Question: I am currently building a News Aggregator App and I am using InAppBrowser for people to read the articles. Now, my questions is: Can I remove the URL and Navigation Bar? Also, can I change the "Done" button text?
Please let me know...
Thanks

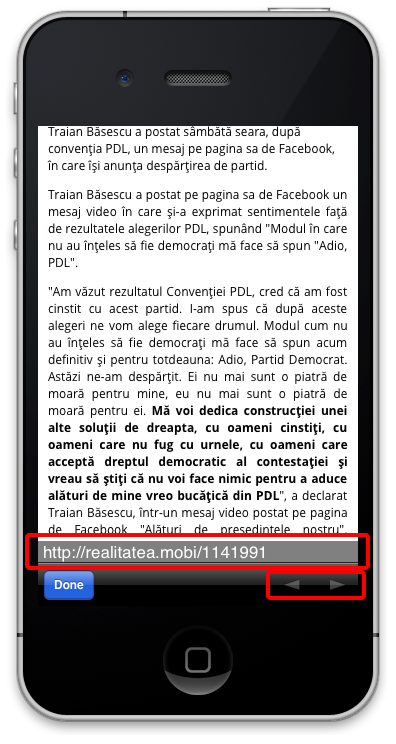
Answer: To remove the URL, just set the '' option to "".
'''
var ref = cordova.InAppBrowser.open('http://apache.org', '_blank', 'location=no');
'''
'''
var ref = cordova.InAppBrowser.open('http://apache.org', '_blank', 'hideurlbar=yes');
'''
The 'Done' button text can be changed by adding a '' option.
'''
var ref = cordova.InAppBrowser.open('http://apache.org', '_blank', 'closebuttoncaption=My Button Name');
'''
On iOS, the toolbar can be removed by setting the '' option to "".
'''
var ref = cordova.InAppBrowser.open('http://apache.org', '_blank', 'toolbar=no');
'''
However, removing the toolbar means both the 'Back/Forward' buttons AND the 'Done' button will no longer show. This makes it difficult to exit out of the InAppBrowser.
, set the '' option to '' (requires InAppBrowser plugin v3.0.0 or above).
'''
var ref = cordova.InAppBrowser.open('http://apache.org', '_blank', 'hidenavigationbuttons=yes');
'''
For older plugin versions, you can manually remove the 'Back/Forwards' buttons in ALL of your InAppBrowsers by modifying source code for the InAppBrowser plugin as follows.
---
For iOS, open the following file
'''
YOURAPPNAME/platforms/ios/YOURAPPNAME/Plugins/cordova-plugin-inappbrowser/CDVInAppBrowser.m
'''
and change the following line of code from:
'''
[self.toolbar setItems:@[self.closeButton, flexibleSpaceButton, self.backButton, fixedSpaceButton, self.forwardButton]];
'''
to:
'''
[self.toolbar setItems:@[self.closeButton, flexibleSpaceButton]];
'''
Then build your project again using the command line.
---
For Android, open the following file
'''
YOURAPPNAME/platforms/android/src/org/apache/cordova/inappbrowser/InAppBrowser.java
'''
and remove the following line of code:
'''
toolbar.addView(actionButtonContainer);
'''
To also remove the URL, delete the following line of code too:
'''
toolbar.addView(edittext);
'''
Then build your project again using the command line.
---
Thanks to danw and Vishwani for helpful answers.